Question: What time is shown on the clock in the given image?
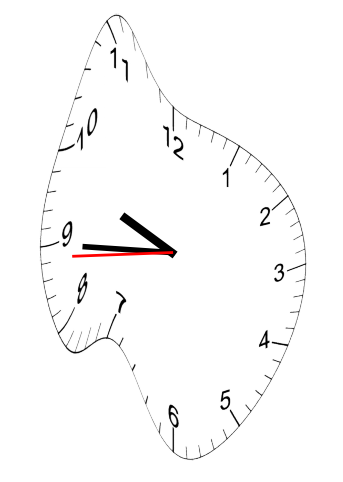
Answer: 09:44:44